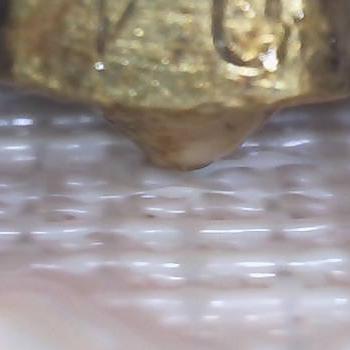
Flow rate: 33%